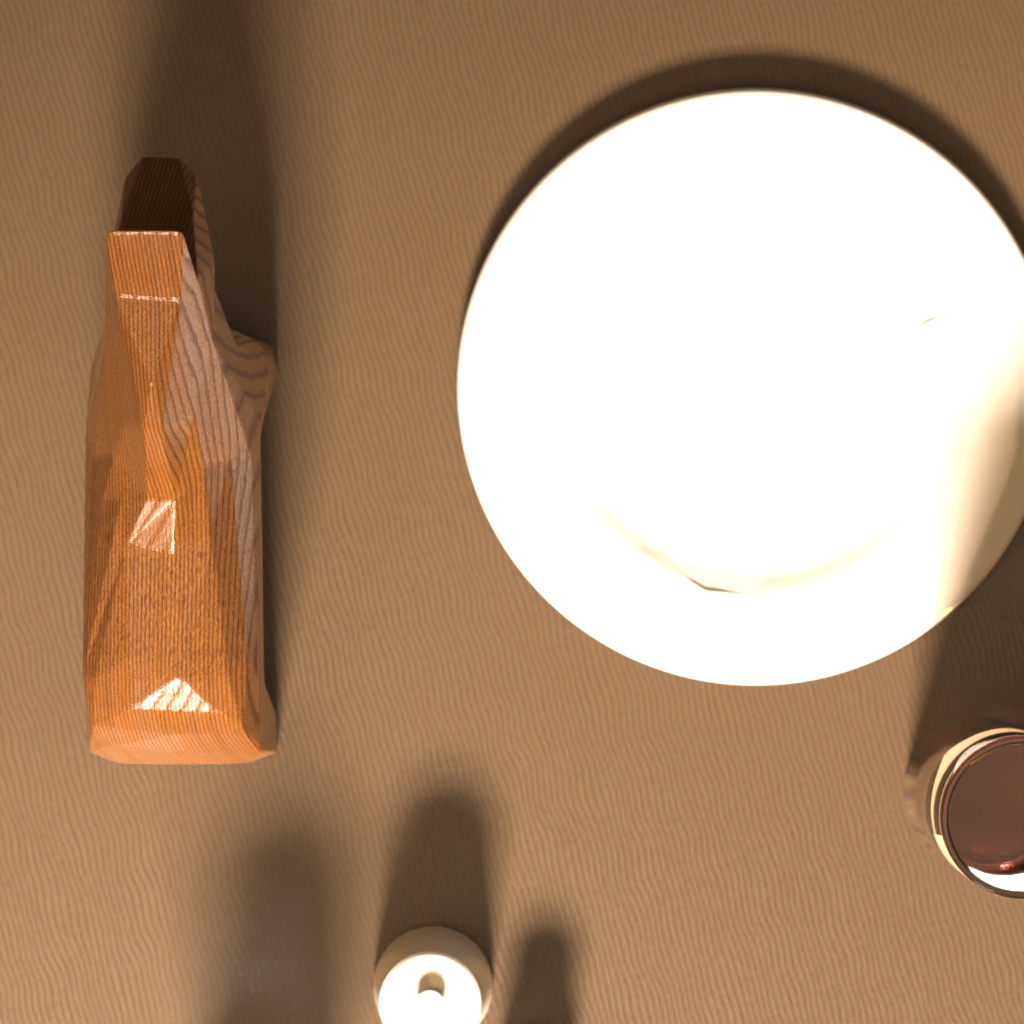
A high quality rendering of a dalahest_oak dalecarlian horse figurine made of varnished dark oak standing on a wooden table in an a sunset landscape with sunset lighting,extreme long shot of an aerial view from the top, 150 mm, f 16, white plate, glass